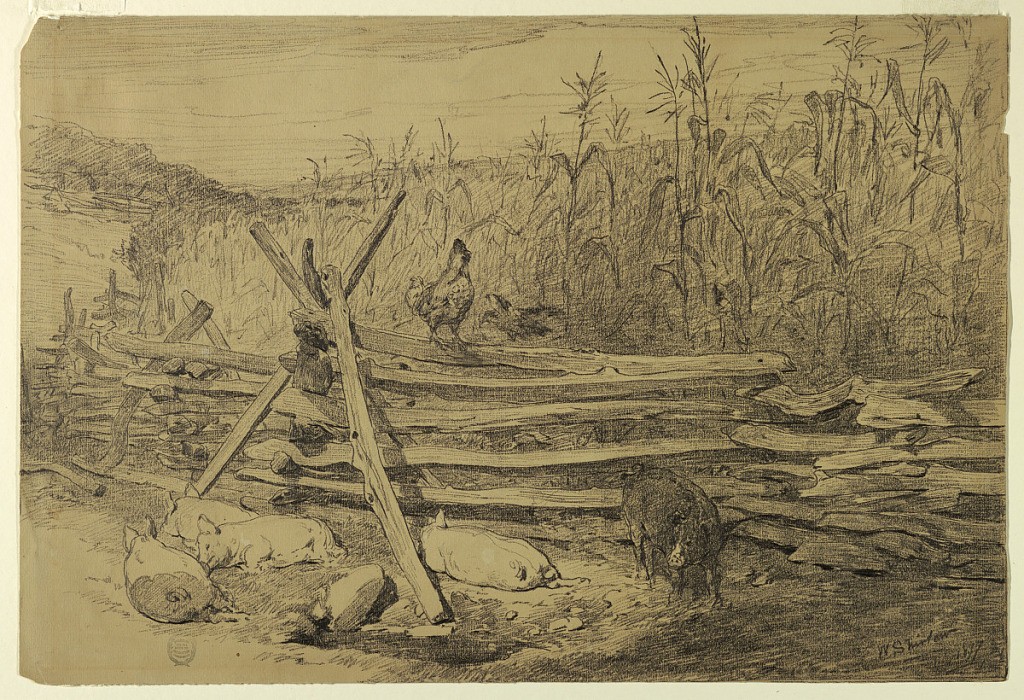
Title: Farm Scene
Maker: Walter Shirlaw, American, b. Scotland, 1838–1909
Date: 1877
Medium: Graphite on cream paper
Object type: Drawing
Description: Hogs and chickens by a rail fence enclosing a corn field.